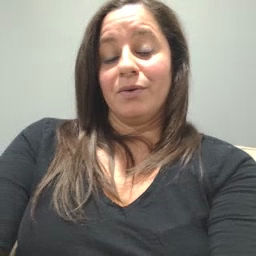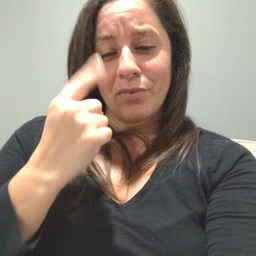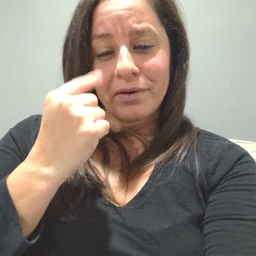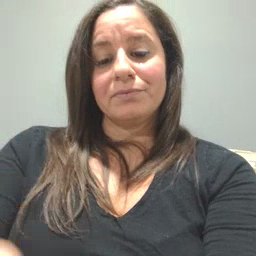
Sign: cry